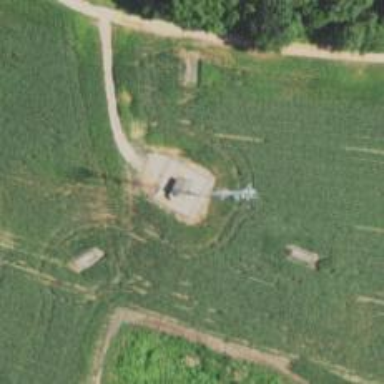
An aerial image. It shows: Communication mast tower.